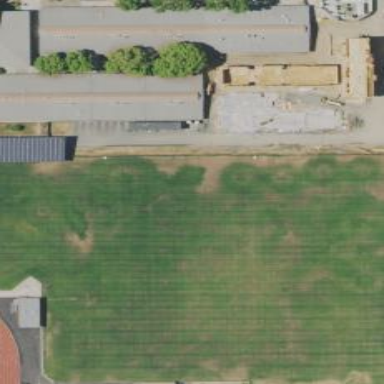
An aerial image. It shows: Lacrosse pitch for leisure sports activities.